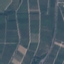
Land use / land cover: PermanentCrop